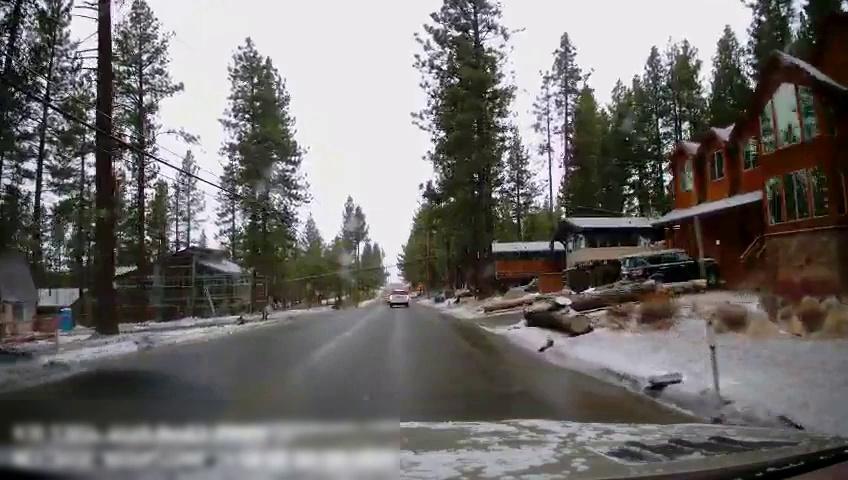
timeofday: Day
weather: Snowy
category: Drivable Space
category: Vehicles | Truck
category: Vehicles | SUV
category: Vehicles | SUV
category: Lanes | Current Lane